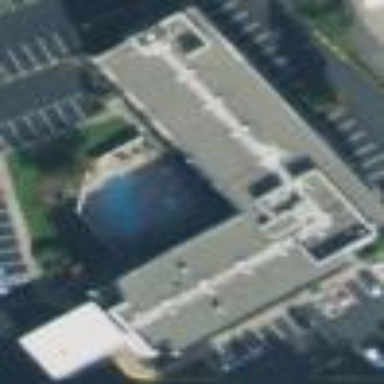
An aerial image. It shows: Hotel building.